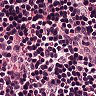
Metastatic tissue present: no